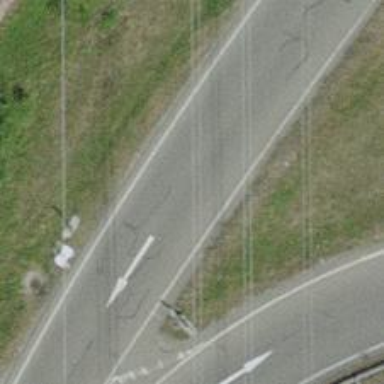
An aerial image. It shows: Asphalt motorway link.